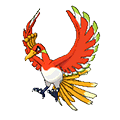
Pok\u00e9mon: ho-oh